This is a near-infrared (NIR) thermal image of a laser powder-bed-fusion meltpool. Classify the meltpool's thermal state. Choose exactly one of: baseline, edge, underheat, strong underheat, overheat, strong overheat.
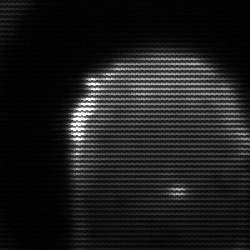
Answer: edge